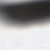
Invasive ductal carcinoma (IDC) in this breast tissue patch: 0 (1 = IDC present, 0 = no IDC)